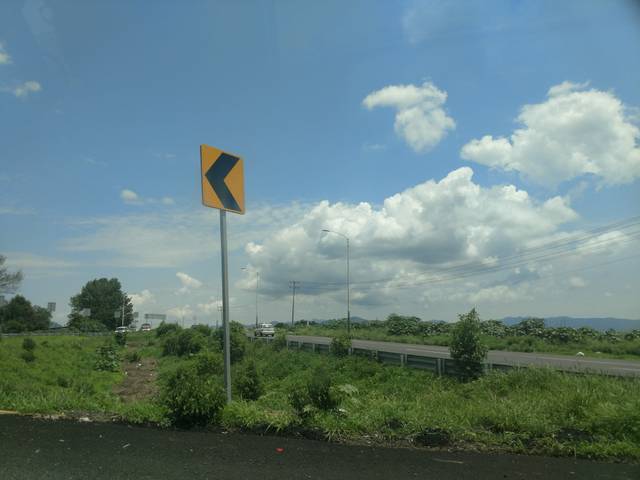
Region: Mexico
Coordinates: 21.464, -104.832